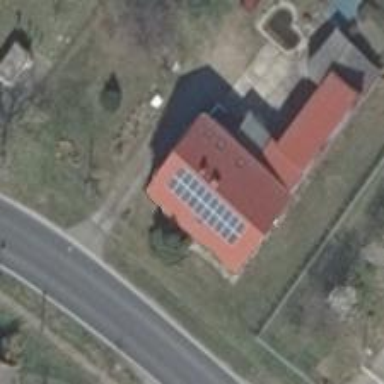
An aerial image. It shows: Small solar photovoltaic panel generator is producing electricity.